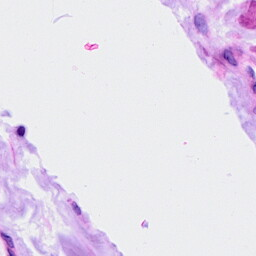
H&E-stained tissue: Ovarian